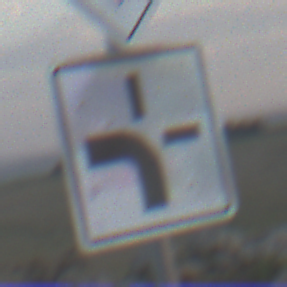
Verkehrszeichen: VerlaufVorfahrtsstrasse1
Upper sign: Vorfahrtsstrasse
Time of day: SunriseSunset
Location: Outdoor (Nature)
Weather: PartlyCloudy
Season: NotSpecified
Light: Natural